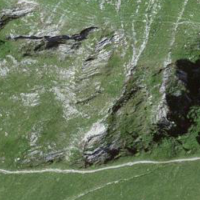
EUNIS habitat code: 26
Species observed at this site:
Aster alpinus